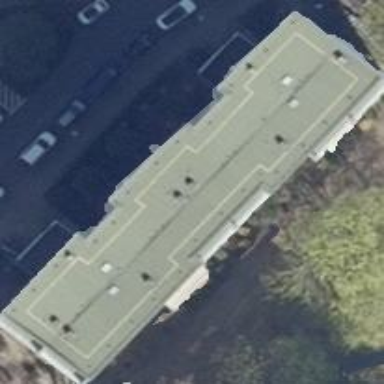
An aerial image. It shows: Wheat-colored apartment building with flat roof made of grey tar paper.